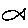
Label: fish